Question: Console application tries to load plugins using MEF from special "plugins" folder.
On the other hand, binary folder of application contains "legacy" version of plugin "PluginAdd.dll".
Console application fails with error:
'''
Unhandled Exception: System.Reflection.ReflectionTypeLoadException: Unable to lo
ad one or more of the requested types. Retrieve the LoaderExceptions property fo
r more information.
at System.Reflection.RuntimeModule.GetTypes(RuntimeModule module)
at System.Reflection.RuntimeModule.GetTypes()
at System.Reflection.Assembly.GetTypes()
at System.ComponentModel.Composition.Hosting.AssemblyCatalog.get_InnerCatalog
()
'''
How can I solve the issue and request from MEF load plugin only from dedicated folder (and not from binary folder)?
Sample loaded to git (project ): <URL>
Plugins loaded by next code:
'''
public class Client
{
[ImportMany]
public Lazy<ICommandPlugin, IDictionary<string, object>>[] CommandPlugins { get; set; }
public void LoadPlugins()
{
var aggregateCatalog = new AggregateCatalog();
var pluginAssemblyCatalog = new AssemblyCatalog(@"..\..\..\@PluginBinaries\PluginAdd.dll");
aggregateCatalog.Catalogs.Add(pluginAssemblyCatalog);
var container = new CompositionContainer(aggregateCatalog);
container.ComposeParts(this);
}
}
'''
Config file of application contains path to plugin folder:
'''
<probing privatePath="..\..\..\@PluginBinaries"/>
'''
added full exception stack trace
'''
Unhandled Exception: System.Reflection.ReflectionTypeLoadException: Unable to lo
ad one or more of the requested types. Retrieve the LoaderExceptions property fo
r more information.
at System.Reflection.RuntimeModule.GetTypes(RuntimeModule module)
at System.Reflection.RuntimeModule.GetTypes()
at System.Reflection.Assembly.GetTypes()
at System.ComponentModel.Composition.Hosting.AssemblyCatalog.get_InnerCatalog
()
at System.ComponentModel.Composition.Hosting.AssemblyCatalog.GetExports(Impor
tDefinition definition)
at System.ComponentModel.Composition.Hosting.AggregateCatalog.GetExports(Impo
rtDefinition definition)
at System.ComponentModel.Composition.Hosting.CatalogExportProvider.InternalGe
tExportsCore(ImportDefinition definition, AtomicComposition atomicComposition)
at System.ComponentModel.Composition.Hosting.CatalogExportProvider.InnerCatal
ogExportProvider.GetExportsCore(ImportDefinition definition, AtomicComposition a
tomicComposition)
at System.ComponentModel.Composition.Hosting.ExportProvider.TryGetExportsCore
(ImportDefinition definition, AtomicComposition atomicComposition, IEnumerable'1
& exports)
at System.ComponentModel.Composition.Hosting.CatalogExportProvider.GetExports
Core(ImportDefinition definition, AtomicComposition atomicComposition)
at System.ComponentModel.Composition.Hosting.ExportProvider.TryGetExportsCore
(ImportDefinition definition, AtomicComposition atomicComposition, IEnumerable'1
& exports)
at System.ComponentModel.Composition.Hosting.ExportProvider.GetExports(Import
Definition definition, AtomicComposition atomicComposition)
at System.ComponentModel.Composition.Hosting.AggregateExportProvider.GetExpor
tsCore(ImportDefinition definition, AtomicComposition atomicComposition)
at System.ComponentModel.Composition.Hosting.ExportProvider.TryGetExportsCore
(ImportDefinition definition, AtomicComposition atomicComposition, IEnumerable'1
& exports)
at System.ComponentModel.Composition.Hosting.CompositionContainer.GetExportsC
ore(ImportDefinition definition, AtomicComposition atomicComposition)
at System.ComponentModel.Composition.Hosting.ExportProvider.TryGetExportsCore
(ImportDefinition definition, AtomicComposition atomicComposition, IEnumerable'1
& exports)
at System.ComponentModel.Composition.Hosting.ExportProvider.GetExports(Import
Definition definition, AtomicComposition atomicComposition)
at System.ComponentModel.Composition.Hosting.ImportEngine.TryGetExports(Expor
tProvider provider, ComposablePart part, ImportDefinition definition, AtomicComp
osition atomicComposition)
at System.ComponentModel.Composition.Hosting.ImportEngine.TrySatisfyImportSub
set(PartManager partManager, IEnumerable'1 imports, AtomicComposition atomicComp
osition)
at System.ComponentModel.Composition.Hosting.ImportEngine.TrySatisfyImportsSt
ateMachine(PartManager partManager, ComposablePart part)
at System.ComponentModel.Composition.Hosting.ImportEngine.TrySatisfyImports(P
artManager partManager, ComposablePart part, Boolean shouldTrackImports)
at System.ComponentModel.Composition.Hosting.ImportEngine.SatisfyImports(Comp
osablePart part)
at System.ComponentModel.Composition.Hosting.ComposablePartExportProvider.<>c
__DisplayClass2.<Compose>b__0()
at System.ComponentModel.Composition.Hosting.CompositionServices.TryInvoke(Ac
tion action)
at System.ComponentModel.Composition.Hosting.ComposablePartExportProvider.Com
pose(CompositionBatch batch)
at System.ComponentModel.Composition.Hosting.CompositionContainer.Compose(Com
positionBatch batch)
at System.ComponentModel.Composition.AttributedModelServices.ComposeParts(Com
positionContainer container, Object[] attributedParts)
at MEF_loading_issue.Client.LoadPlugins() in d:\My\MyProjects\@TechSugar\Tech
Sugar.Samples runk\MEF\MEF\MEF-loading-issue\Program.cs:line 40
at MEF_loading_issue.Program.Main() in d:\My\MyProjects\@TechSugar\TechSugar.
Samples runk\MEF\MEF\MEF-loading-issue\Program.cs:line 19
'''
added screen with exception message

same issue described in <URL>, but not found exact answer
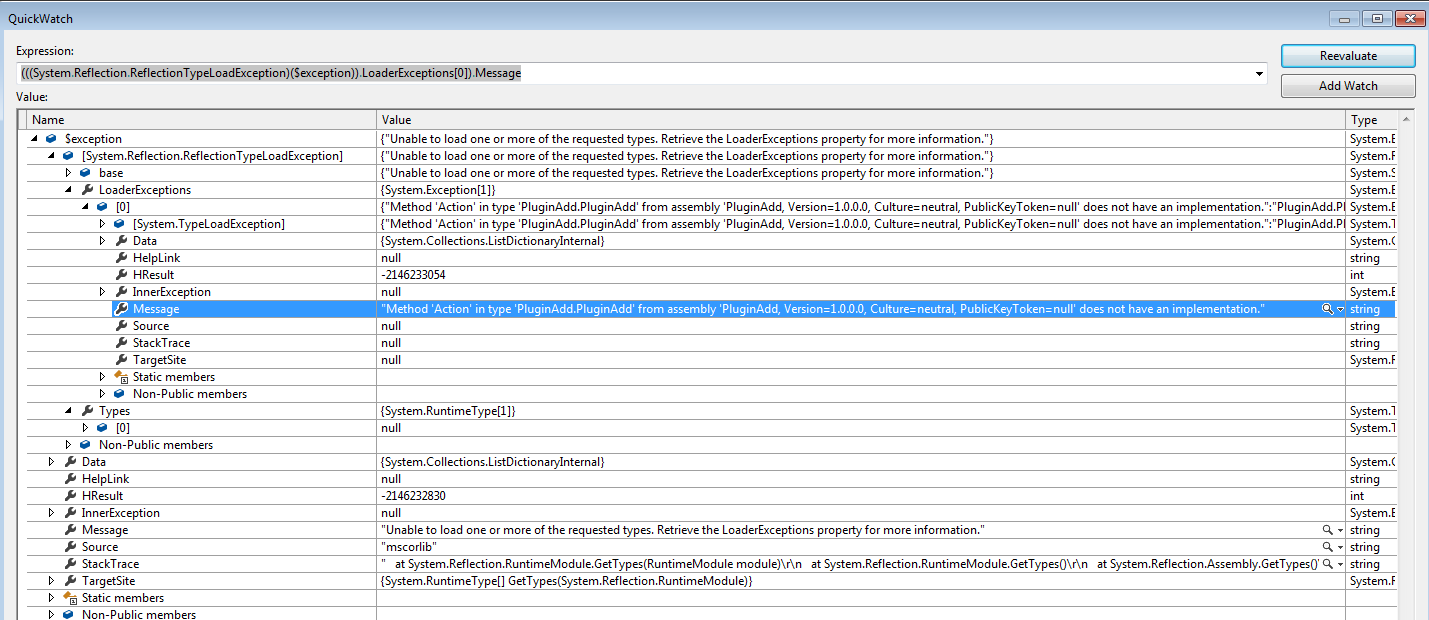
Answer: The Load context is generally preferable to the LoadFrom context. So when MEF goes to load an assembly from a file, it will first get the assembly name, and try doing an Assembly.Load on it to load it in the Load context. Only if this fails will it load the assembly in the LoadFrom context.
So the reason the legacy version of the plugin is being loaded is because that's the version that's available in the Load context, which MEF prefers.
It might be better to simply remove the legacy version of the plugin from your app's binary folder. I don't know why it's there so I don't know if that's an option for you.